Question: I was working on a JSF 1.x example, which has some EL conflict in JSPs.
the line 'actionListener="#{helloBean.addControls}' is shooting an issue.
The error is :
'''
HTTP Status 500 - /JSP/hello.jsp (line: 37, column: 2) A literal value was specified for attribute actionListener that is defined as a deferred method with a return type of void. JSP.2.3.4 does not permit literal values in this case
'''
My project Description is as follows :

'''
<project xmlns="http://maven.apache.org/POM/4.0.0" xmlns:xsi="http://www.w3.org/2001/XMLSchema-instance"
xsi:schemaLocation="http://maven.apache.org/POM/4.0.0 http://maven.apache.org/xsd/maven-4.0.0.xsd">
<modelVersion>4.0.0</modelVersion>
<groupId>com.achutha.labs</groupId>
<artifactId>02JsfExample</artifactId>
<version>0.0.1-SNAPSHOT</version>
<packaging>war</packaging>
<name>02JsfExample</name>
<dependencies>
<dependency>
<groupId>javax.faces</groupId>
<artifactId>jsf-api</artifactId>
<version>1.2_14</version>
</dependency>
<dependency>
<groupId>javax.faces</groupId>
<artifactId>jsf-impl</artifactId>
<version>1.2_14</version>
</dependency>
<dependency>
<groupId>javax.servlet</groupId>
<artifactId>jstl</artifactId>
<version>1.2</version>
</dependency>
<dependency>
<groupId>javax.servlet</groupId>
<artifactId>servlet-api</artifactId>
<version>2.5</version>
</dependency>
<dependency>
<groupId>javax.servlet.jsp</groupId>
<artifactId>jsp-api</artifactId>
<version>2.1</version>
</dependency>
<!-- EL -->
<dependency>
<groupId>org.glassfish.web</groupId>
<artifactId>el-impl</artifactId>
<version>2.2</version>
</dependency>
</dependencies>
<build>
<finalName>JavaServerFaces</finalName>
<plugins>
<plugin>
<groupId>org.codehaus.mojo</groupId>
<artifactId>tomcat-maven-plugin</artifactId>
<configuration>
<url>http://localhost:8090/manager/text</url>
<server>TomcatServer</server>
<path>/balaji</path>
</configuration>
</plugin>
<plugin>
<groupId>org.apache.maven.plugins</groupId>
<artifactId>maven-compiler-plugin</artifactId>
<version>2.3.1</version>
<configuration>
<source>1.6</source>
<target>1.6</target>
</configuration>
</plugin>
</plugins>
</build>
</project>
'''
'''
<?xml version="1.0"?>
<!DOCTYPE faces-config PUBLIC
"-//Sun Microsystems, Inc.//DTD JavaServer Faces Config 1.0//EN"
"http://java.sun.com/dtd/web-facesconfig_1_0.dtd">
<faces-config>
<managed-bean>
<description> The one and only HelloBean.</description>
<managed-bean-name>helloBean</managed-bean-name>
<managed-bean-class>com.achutha.bean.HelloBean</managed-bean-class>
<managed-bean-scope>session</managed-bean-scope>
</managed-bean>
<navigation-rule>
<description>Navigation From the Hello Page.</description>
<from-view-id>/JSP/hello.jsp</from-view-id>
<navigation-case>
<from-outcome>success</from-outcome>
<to-view-id>/JSP/goodbye.jsp</to-view-id>
</navigation-case>
</navigation-rule>
</faces-config>
'''
'''
<?xml version="1.0" encoding="UTF-8"?>
<!DOCTYPE web-app
PUBLIC "-//Sun Microsystems, Inc.//DTD Web Application 2.3//EN"
"http://java.sun.com/dtd/web-app_2_3.dtd">
<web-app>
<display-name>Hello, World!</display-name>
<description>Welcome to JavaServer Faces</description>
<servlet>
<servlet-name>Faces Servlet</servlet-name>
<servlet-class>javax.faces.webapp.FacesServlet</servlet-class>
<load-on-startup>1</load-on-startup>
</servlet>
<servlet-mapping>
<servlet-name>Faces Servlet</servlet-name>
<url-pattern>/faces/*</url-pattern>
</servlet-mapping>
<welcome-file-list>
<welcome-file>/JSP/hello.jsp</welcome-file>
</welcome-file-list>
</web-app>
'''
'''
<%@ taglib uri="http://java.sun.com/jsf/core" prefix="f"%>
<%@ taglib uri="http://java.sun.com/jsf/html" prefix="h"%>
<f:view>
<html>
<head>
<title>JSF In Action - Hello, world!</title>
</head>
<body>
<h:form id="welcomeForm">
<h:outputText id="welcomeOutput" value="Welcome to JavaServer Faces !"
style="font-family: Arial, sans-serif; font-size: 23; color: green;" />
<p>
<h:message id="errors" for="helloInput" style="color: red" />
</p>
<p>
<h:outputLabel for="helloInput">
<h:outputText id="helloInputLabel"
value="Enter Number of controls to display: ">
</h:outputText>
<h:inputText id="helloInput" value="#{helloBean.numControls}"
required="true">
<f:validateLongRange minimum="1" maximum="500" />
</h:inputText>
</h:outputLabel>
</p>
<p>
<h:panelGrid id="controlPanel" binding="#{helloBean.controlPanel}"
columns="20" border="1" cellspacing="0" />
</p>
<h:commandButton id="redisplayCommand" type="submit" value="Redisplay"
actionListener="#{helloBean.addControls}" />
<h:commandButton id="goodbyeCommand" type="submit" value="Goodbye"
actionListener="#{helloBean.goodbye}" immediate="true"/>
</h:form>
</body>
</html>
</f:view>
'''
'''
<%@ taglib uri="http://java.sun.com/jsf/html" prefix="h"%>
<%@ taglib uri="http://java.sun.com/jsf/core" prefix="f"%>
<f:view>
<html>
<head>
<title>Jsf in Action - Hello World!</title>
</head>
<body>
<h:form id="goodbyeForm">
<p>
<h:outputText id="welcomeOutput" value="Good Bye"
style="font-family: Arial, sans-serif; font-size: 24; font-style: bold; color: green;" />
</p>
<p>
<h:outputText id="helloBeanOutputLabel"
value="Number of controls displayed: " />
<h:outputText id="helloBeanOutputLabel"
value="#{helloBean.numControls}" />
</p>
</h:form>
</body>
</html>
</f:view>
'''
'''
package com.achutha.bean;
import java.util.List;
import javax.faces.application.Application;
import javax.faces.component.UIComponent;
import javax.faces.component.html.HtmlOutputText;
import javax.faces.component.html.HtmlPanelGrid;
import javax.faces.context.FacesContext;
import javax.faces.event.ActionEvent;
public class HelloBean {
private int numControls;
private HtmlPanelGrid controlPanel;
public int getNumControls() {
return numControls;
}
public void setNumControls(int numControls) {
this.numControls = numControls;
}
public HtmlPanelGrid getControlPanel() {
return controlPanel;
}
public void setControlPanel(HtmlPanelGrid controlPanel) {
this.controlPanel = controlPanel;
}
public void addControls(ActionEvent actionEvent) {
Application application = FacesContext.getCurrentInstance()
.getApplication();
List<UIComponent> children = controlPanel.getChildren();
children.clear();
for (int count = 0; count < numControls; count++) {
HtmlOutputText output = (HtmlOutputText) application
.createComponent(HtmlOutputText.COMPONENT_TYPE);
output.setValue(" " + count + " ");
output.setStyle("color: blue");
children.add(output);
}
}
public String goodbye() {
return "success";
}
}
'''
The application is deploying itself fine on Tomcat 7. I checked the deployed package structure on &tomcat_home%/webapps and everything is in proper place as expected.
But when i run the application on a browser I get the following error :
'''
HTTP Status 500 - /JSP/hello.jsp (line: 37, column: 2) A literal value was specified for attribute actionListener that is defined as a deferred method with a return type of void. JSP.2.3.4 does not permit literal values in this case
type Exception report
message /JSP/hello.jsp (line: 37, column: 2) A literal value was specified for attribute actionListener that is defined as a deferred method with a return type of void. JSP.2.3.4 does not permit literal values in this case
description The server encountered an internal error that prevented it from fulfilling this request.
exception
org.apache.jasper.JasperException: /JSP/hello.jsp (line: 37, column: 2) A literal value was specified for attribute actionListener that is defined as a deferred method with a return type of void. JSP.2.3.4 does not permit literal values in this case
org.apache.jasper.compiler.DefaultErrorHandler.jspError(DefaultErrorHandler.java:42)
org.apache.jasper.compiler.ErrorDispatcher.dispatch(ErrorDispatcher.java:408)
org.apache.jasper.compiler.ErrorDispatcher.jspError(ErrorDispatcher.java:149)
org.apache.jasper.compiler.Validator$ValidateVisitor.checkXmlAttributes(Validator.java:1151)
org.apache.jasper.compiler.Validator$ValidateVisitor.visit(Validator.java:875)
org.apache.jasper.compiler.Node$CustomTag.accept(Node.java:1539)
org.apache.jasper.compiler.Node$Nodes.visit(Node.java:2376)
org.apache.jasper.compiler.Node$Visitor.visitBody(Node.java:2428)
org.apache.jasper.compiler.Validator$ValidateVisitor.visit(Validator.java:894)
org.apache.jasper.compiler.Node$CustomTag.accept(Node.java:1539)
org.apache.jasper.compiler.Node$Nodes.visit(Node.java:2376)
org.apache.jasper.compiler.Node$Visitor.visitBody(Node.java:2428)
org.apache.jasper.compiler.Validator$ValidateVisitor.visit(Validator.java:894)
org.apache.jasper.compiler.Node$CustomTag.accept(Node.java:1539)
org.apache.jasper.compiler.Node$Nodes.visit(Node.java:2376)
org.apache.jasper.compiler.Node$Visitor.visitBody(Node.java:2428)
org.apache.jasper.compiler.Node$Visitor.visit(Node.java:2434)
org.apache.jasper.compiler.Node$Root.accept(Node.java:475)
org.apache.jasper.compiler.Node$Nodes.visit(Node.java:2376)
org.apache.jasper.compiler.Validator.validateExDirectives(Validator.java:1795)
org.apache.jasper.compiler.Compiler.generateJava(Compiler.java:217)
org.apache.jasper.compiler.Compiler.compile(Compiler.java:373)
org.apache.jasper.compiler.Compiler.compile(Compiler.java:353)
org.apache.jasper.compiler.Compiler.compile(Compiler.java:340)
org.apache.jasper.JspCompilationContext.compile(JspCompilationContext.java:646)
org.apache.jasper.servlet.JspServletWrapper.service(JspServletWrapper.java:357)
org.apache.jasper.servlet.JspServlet.serviceJspFile(JspServlet.java:390)
org.apache.jasper.servlet.JspServlet.service(JspServlet.java:334)
javax.servlet.http.HttpServlet.service(HttpServlet.java:728)
'''
I am not finding a suitable one stop solution for this issue.
It is the EL used on the line 'actionListener="#{helloBean.addControls}' which is raising the complications.
Please let me know the solution.
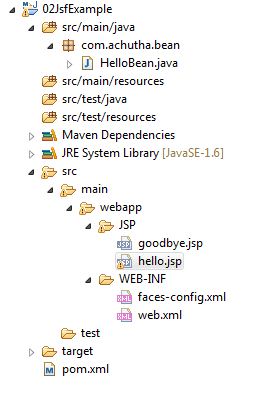
Answer: Change inside your
'''
<webapp>
'''
into
'''
<web-app version="2.5"
xmlns="http://java.sun.com/xml/ns/javaee"
xmlns:xsi="http://www.w3.org/2001/XMLSchema-instance"
xsi:schemaLocation="http://java.sun.com/xml/ns/javaee
http://java.sun.com/xml/ns/javaee/web-app_2_5.xsd">
'''
in addition to the above try adding
to your web-app...
like this
'''
<web-app version="2.5"
xmlns="http://java.sun.com/xml/ns/javaee"
xmlns:xsi="http://www.w3.org/2001/XMLSchema-instance"
xsi:schemaLocation="http://java.sun.com/xml/ns/javaee
http://java.sun.com/xml/ns/javaee/web-app_2_5.xsd"
xmlns:web="http://java.sun.com/xml/ns/javaee/web-app_2_5.xsd"
id="WebApp_ID">
'''